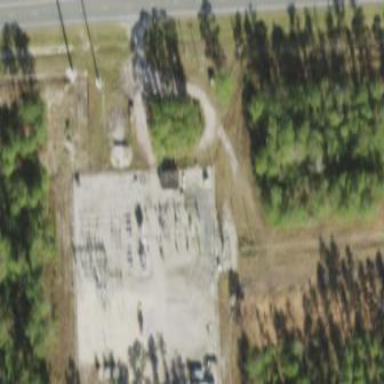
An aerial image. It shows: Outdoor power substation surrounded by fence. The substation operates at the distribution level.